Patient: sex F, age 62
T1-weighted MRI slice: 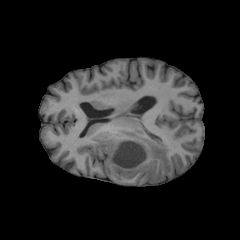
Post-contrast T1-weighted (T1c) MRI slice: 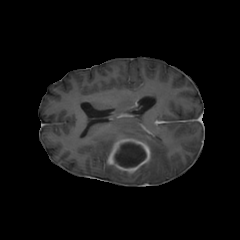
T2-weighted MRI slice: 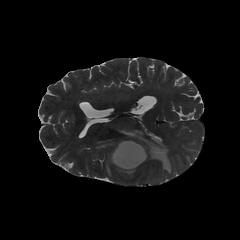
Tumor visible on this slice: yes
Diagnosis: Glioblastoma, IDH-wildtype
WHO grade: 4